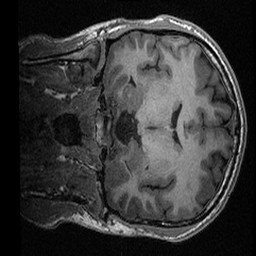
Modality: T1w
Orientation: coronal
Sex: male
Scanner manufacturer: ge
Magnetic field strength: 3 T
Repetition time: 0.0064 s
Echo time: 0.00281 s